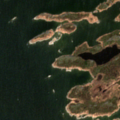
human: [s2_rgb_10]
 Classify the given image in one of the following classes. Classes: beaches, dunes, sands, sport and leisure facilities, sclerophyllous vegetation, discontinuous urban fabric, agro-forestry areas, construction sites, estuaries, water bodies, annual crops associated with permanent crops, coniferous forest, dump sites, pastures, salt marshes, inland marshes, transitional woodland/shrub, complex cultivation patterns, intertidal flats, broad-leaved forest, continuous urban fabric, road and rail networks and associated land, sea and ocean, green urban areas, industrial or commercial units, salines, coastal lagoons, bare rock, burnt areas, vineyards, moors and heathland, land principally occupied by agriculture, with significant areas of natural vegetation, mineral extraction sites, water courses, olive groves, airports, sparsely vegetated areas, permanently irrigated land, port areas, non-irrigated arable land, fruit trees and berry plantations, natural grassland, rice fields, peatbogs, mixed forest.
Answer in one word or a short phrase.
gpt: transitional woodland/shrub, sea and ocean